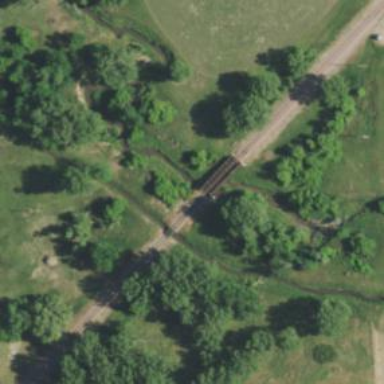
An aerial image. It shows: Bridge over railway line.